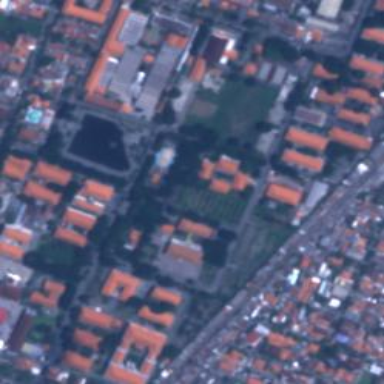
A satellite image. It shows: University.